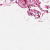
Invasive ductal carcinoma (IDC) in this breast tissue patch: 0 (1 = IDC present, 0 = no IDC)